Question: I am building an XML using linq to xml. Then I am converting it to string to sent it via email. The xml is the email body. The xml looks ok prior to being sent, and also the string which gets the converted xdocument looks alright. but after sending the email, the xml looks deformed.
Here is how I create the XML document:
'''
private static XDocument CreateXmlDocument()
{
XDocument xDoc = new XDocument(new XDeclaration("1.0", "utf-8", null),
new XElement("Node1",
new XElement("Node2",
new XElement("Node3", "TEST"),
new XElement("Node4", "TEST"),
new XElement("Node5", "TEST"),
new XElement("Node6", "TEST")),
new XElement("Node7",
new XElement("Node8",
new XElement("Node9", "TEST"),
new XElement("Node10", "TEST")),
new XElement("Node11",
new XElement("Node12", "TEST"),
new XElement("Node13", string.Empty))),
new XElement("Node14",
new XElement("Node15", "TEST"),
new XElement("Node16", "TEST"),
new XElement("Node17", "TEST"),
new XElement("Node18", "TEST"),
new XElement("Node19", "TEST"),
new XElement("Node20", "TEST"),
new XElement("Node21", "TEST"),
new XElement("Node22", "TEST"),
new XElement("Node23", "TEST"),
new XElement("Node24", "TEST"),
new XElement("Node25", "TEST"),
new XElement("Node26", "TEST"),
new XElement("Node27",
new XElement("Node28",
new XElement("Node29", "TEST1"),
new XElement("Node30", "TEST2"))),
new XElement("Node31", "TEST"),
new XElement("Node32", "TEST"))));
return xDoc;
}
'''
Here is how I send the email:
'''
private static bool SendEmail(string subject, string message)
{
try
{
using (SPSite site = new SPSite("spSiteAddress"))
{
using (SPWeb web = site.OpenWeb())
{
bool isEmailServerSet = SPUtility.IsEmailServerSet(web);
if (isEmailServerSet)
{
bool appendHtmlTag = false;
bool htmlEncode = true;
bool mailSuccessfullySend = false;
SPSecurity.RunWithElevatedPrivileges(delegate()
{
mailSuccessfullySend = SPUtility.SendEmail(web, appendHtmlTag, htmlEncode, _email, subject, message);
});
return mailSuccessfullySend;
}
else
{
return false;
}
}
}
}
catch (Exception ex)
{
throw ex;
}
'''
And here is the email I receive:

Any ideas anyone?
Thanks
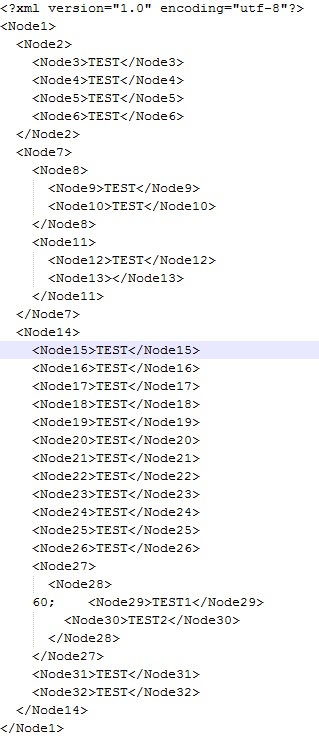
Answer: I eventually found out what the problem was.
The contents of the email was interpreted as being html and that led to strange characters appearing.
The solution was, I set the content type of the email to text/plain.
The way I included this option when sending the email was that I used a StringDictionary as a parameter.
Here you can find information on the 4 possible overloads of the SendEmail function:
<URL>
Also, here is a link showing how to use the StringDictionary when sending an email:
<URL>
So, to sum it up, the fix was .
Hope that helps.